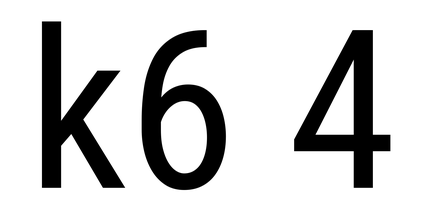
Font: Roboto_Condensed_Regular